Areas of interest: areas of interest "Factory"
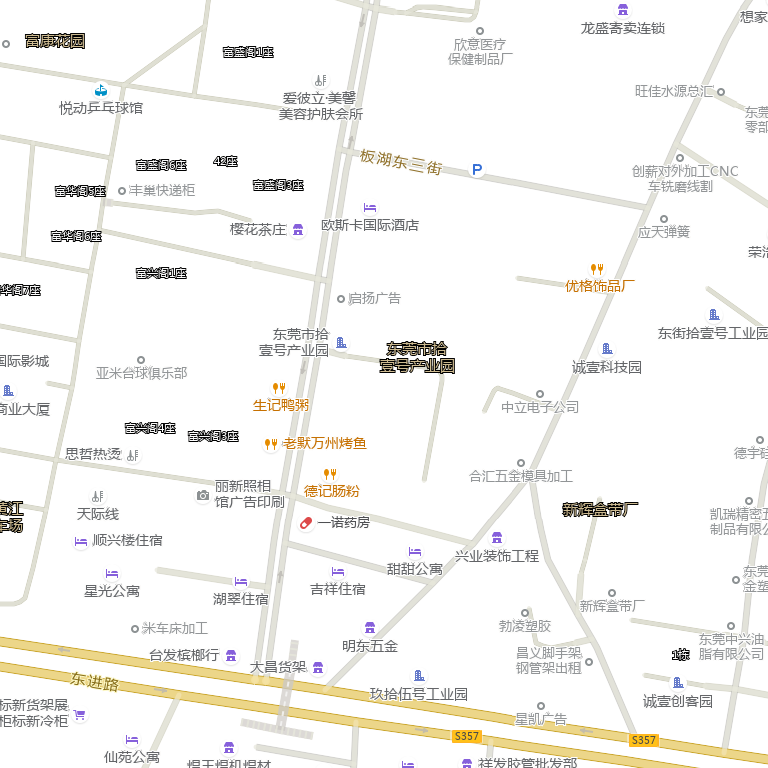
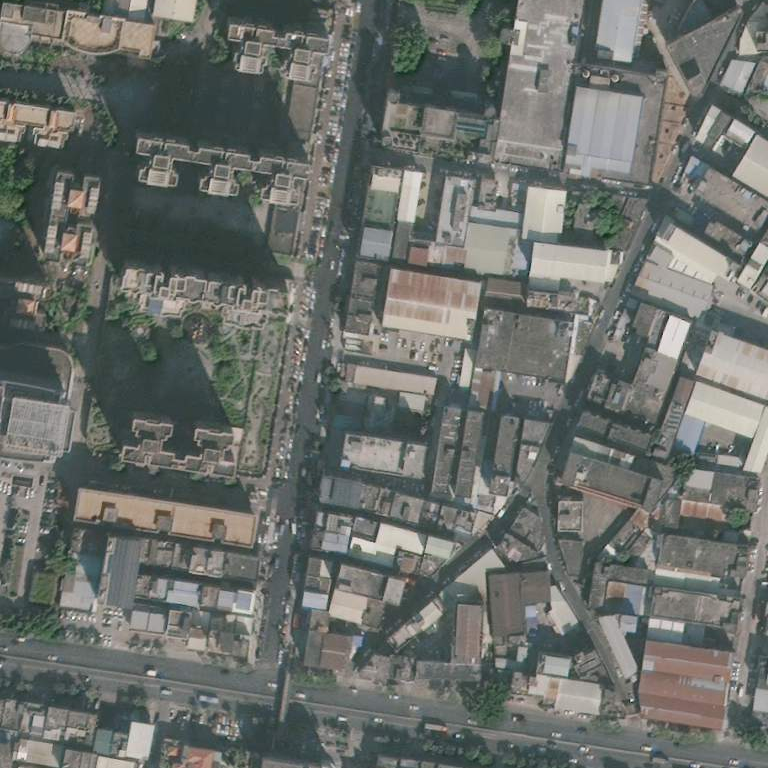